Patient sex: F
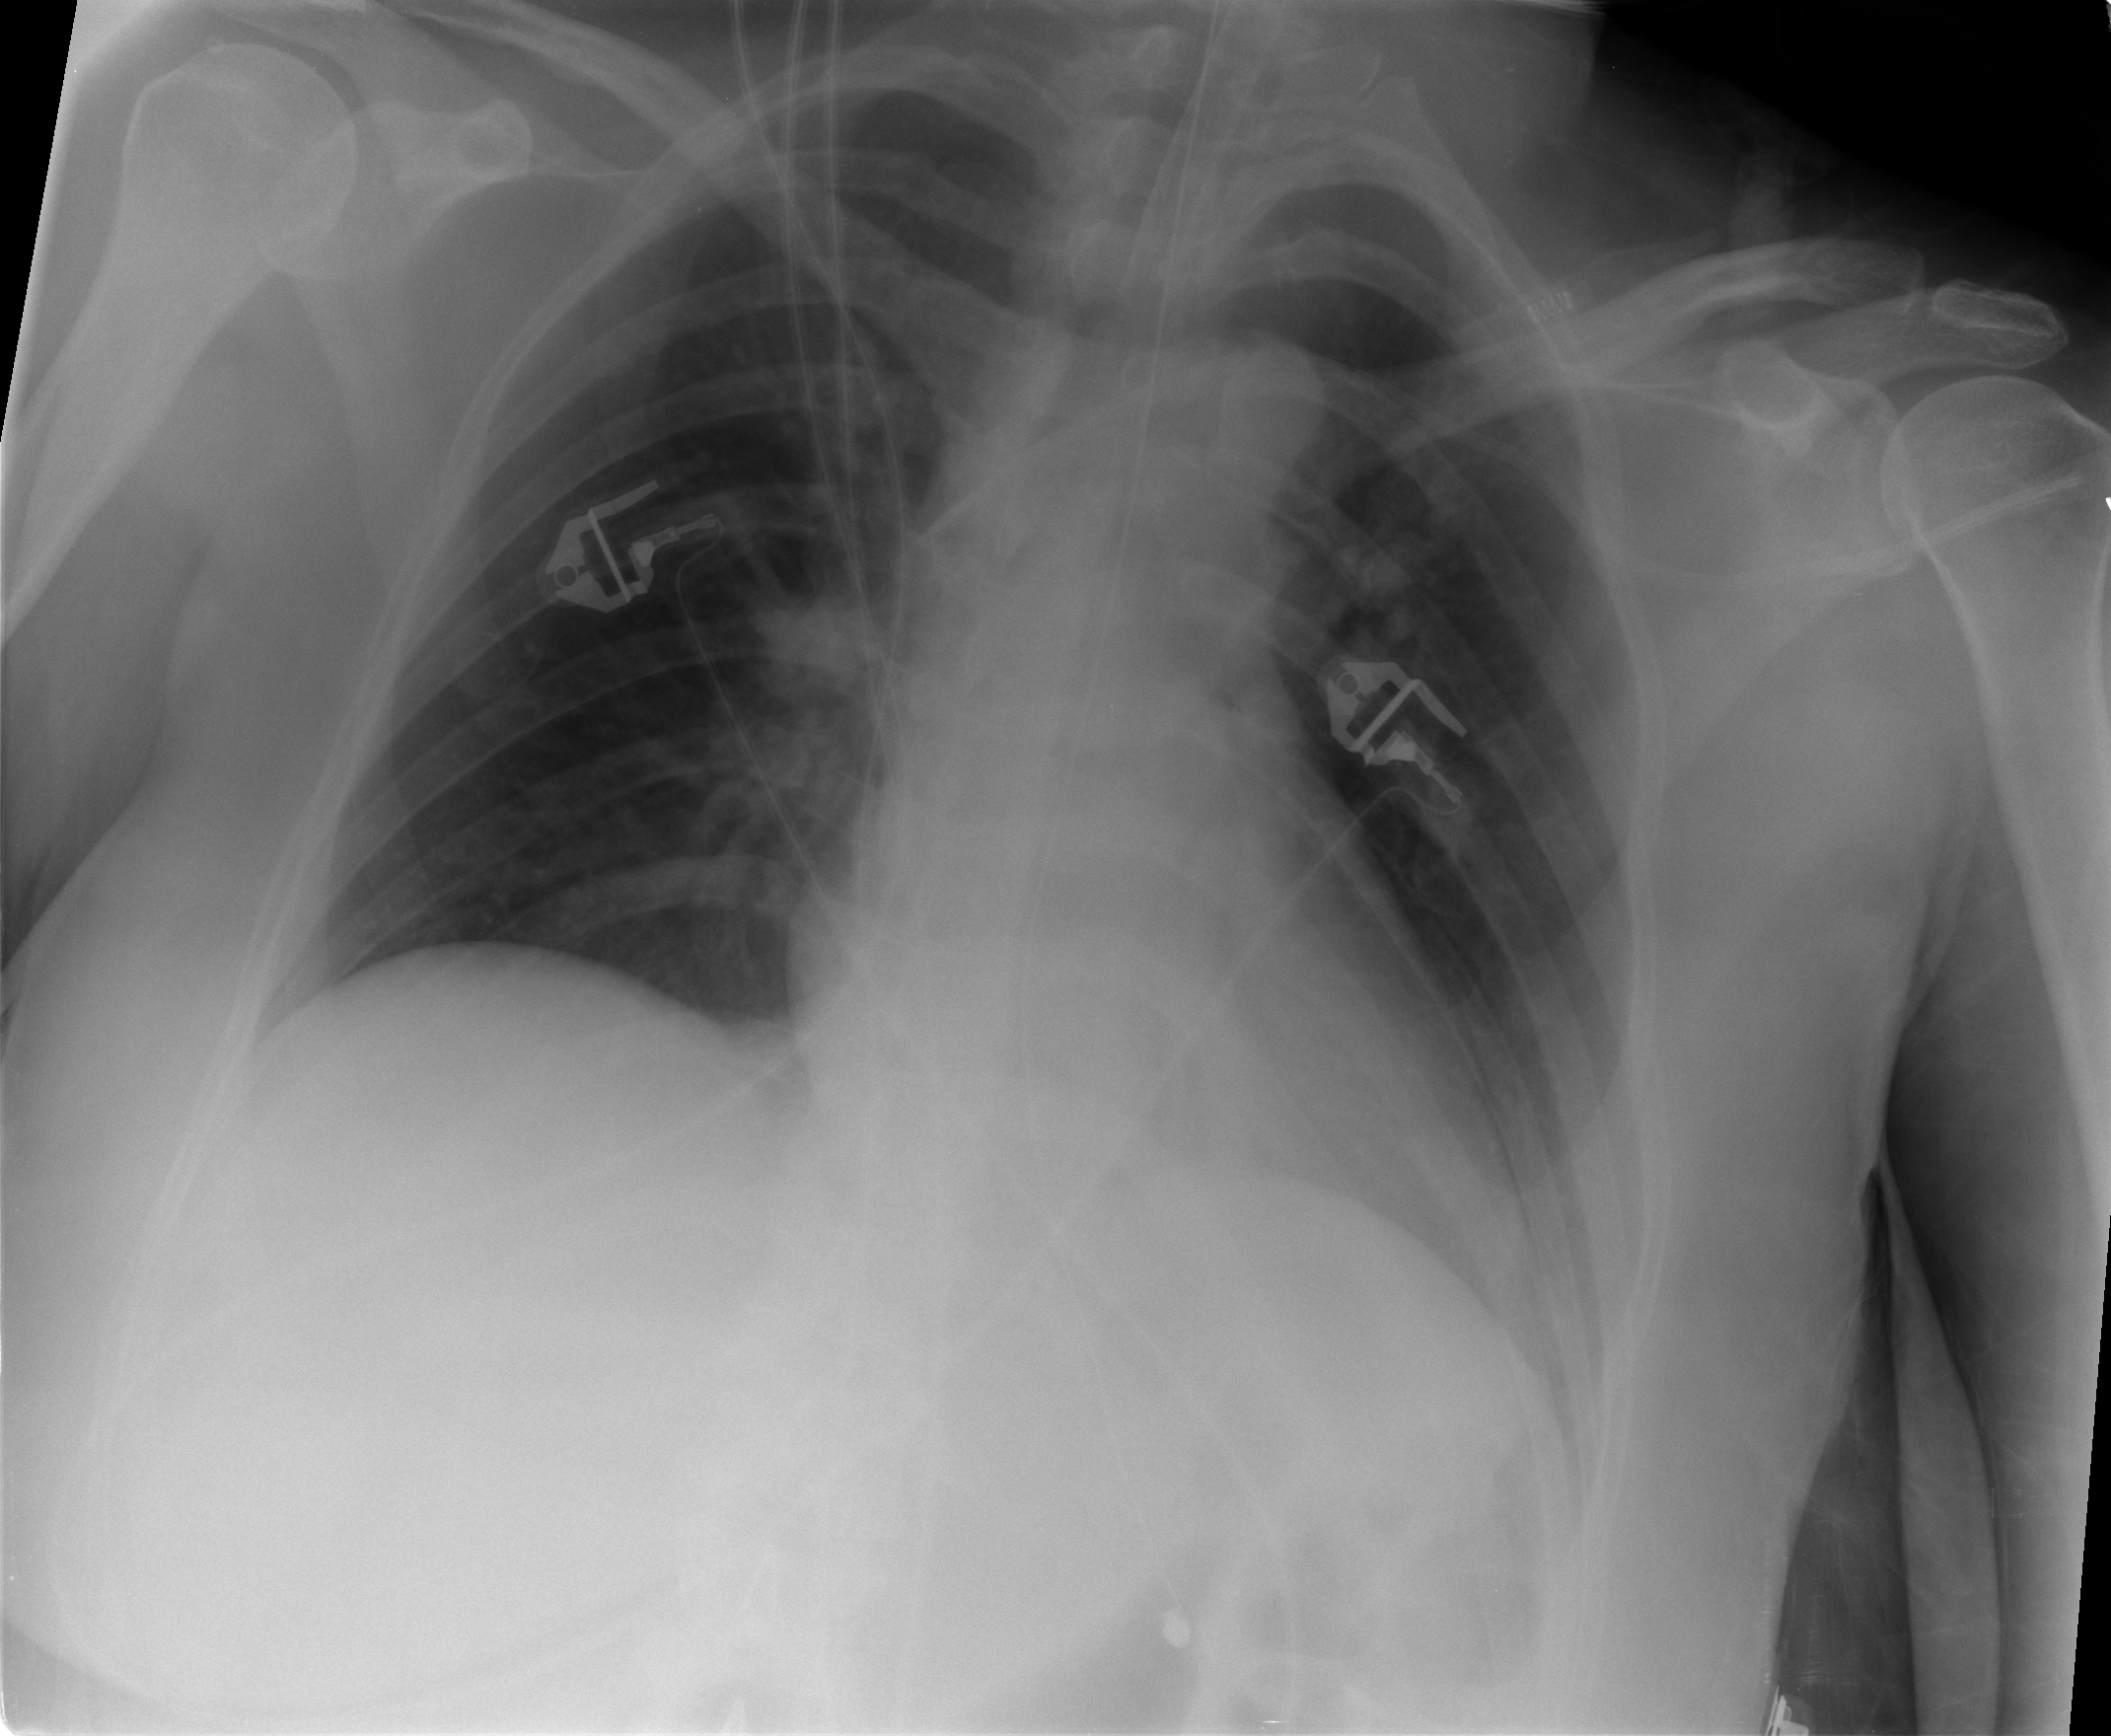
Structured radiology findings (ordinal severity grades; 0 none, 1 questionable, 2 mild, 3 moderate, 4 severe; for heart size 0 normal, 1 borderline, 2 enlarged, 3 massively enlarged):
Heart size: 0
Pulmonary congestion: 0
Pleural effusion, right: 0
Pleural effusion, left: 1
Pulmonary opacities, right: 0
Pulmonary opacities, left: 0
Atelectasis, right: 0
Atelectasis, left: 2